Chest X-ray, PA view. Patient: 32 years old, sex M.
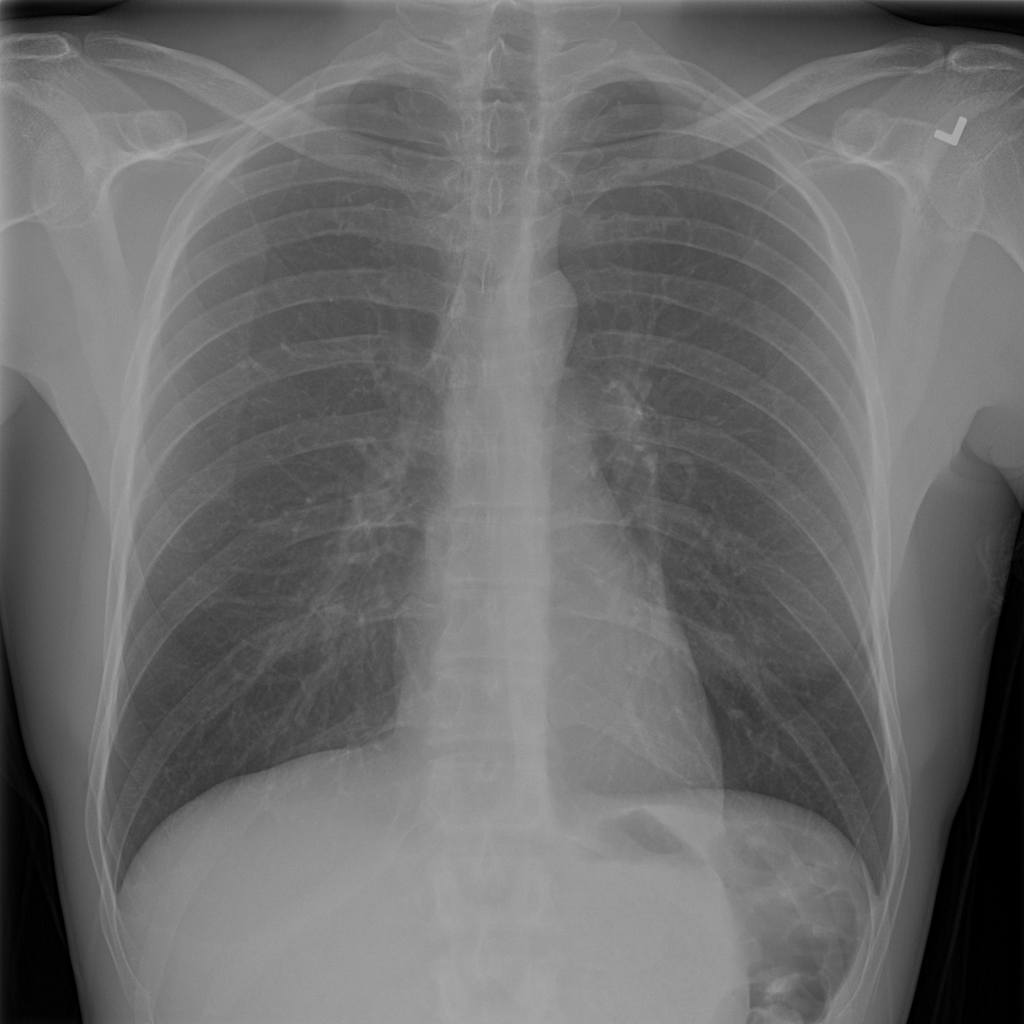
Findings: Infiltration